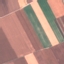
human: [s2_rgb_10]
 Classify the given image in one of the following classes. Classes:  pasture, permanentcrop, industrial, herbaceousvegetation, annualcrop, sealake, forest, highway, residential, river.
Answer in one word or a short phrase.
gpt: AnnualCrop